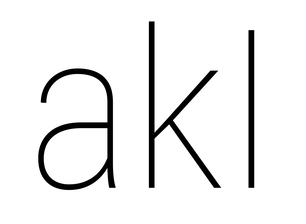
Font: Roboto_Condensed_Thin